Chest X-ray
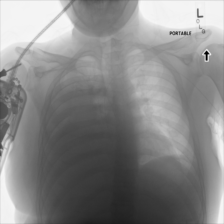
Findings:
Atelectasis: negative
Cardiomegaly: negative
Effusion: negative
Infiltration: negative
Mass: negative
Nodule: negative
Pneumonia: negative
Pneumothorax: negative
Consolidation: negative
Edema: negative
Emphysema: negative
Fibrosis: negative
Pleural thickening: negative
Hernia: negative